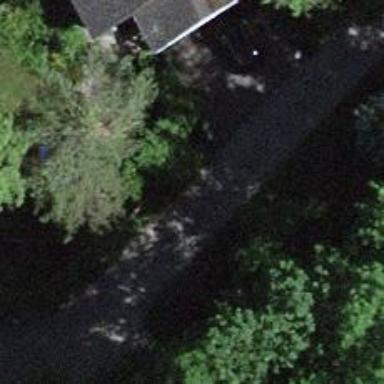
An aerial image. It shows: Smoothly paved residential road.